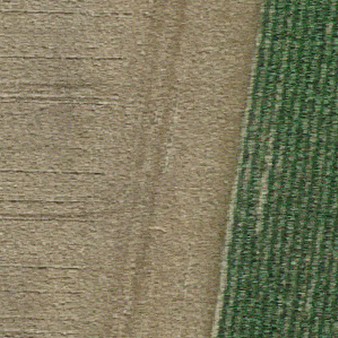
Label: other